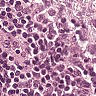
Metastatic tissue present: no